Question: My RPG code:
import pygame, sys
from pygame.locals import *
pygame.init()
'''
pygame.mixer.init()
pygame.mixer.music.load("nq-rotmg.mp3")
pygame.mixer.music.play(-1)
FPS = 30
fpsClock = pygame.time.Clock()
pywindow = pygame.display.set_mode((500, 500))
pygame.display.set_caption('God of the Mad Realm')
WHITE = (255, 255, 255)
background = pygame.image.load("Background.jpg")
pywindow.blit(background, (0, 0))
pygame.display.flip()
rogueImg = pygame.image.load('Rogue.png')
roguex = 10
roguey = 10
pygame.key.set_repeat(10, 10)
while True:
for event in pygame.event.get():
if event.type==QUIT:
pygame.quit()
sys.exit()
keys_pressed = pygame.key.get_pressed()
if keys_pressed[K_LEFT]:
roguex -= 3
if keys_pressed[K_RIGHT]:
roguex += 3
if keys_pressed[K_UP]:
roguey -= 3
if keys_pressed[K_DOWN]:
roguey += 3
pywindow.blit(rogueImg, (roguex, roguey))
pygame.display.update()
fpsClock.tick(FPS)
'''
Screenshot of the problem:

It just gives me this interesting white pixelated background...
Thank you for all and any help!
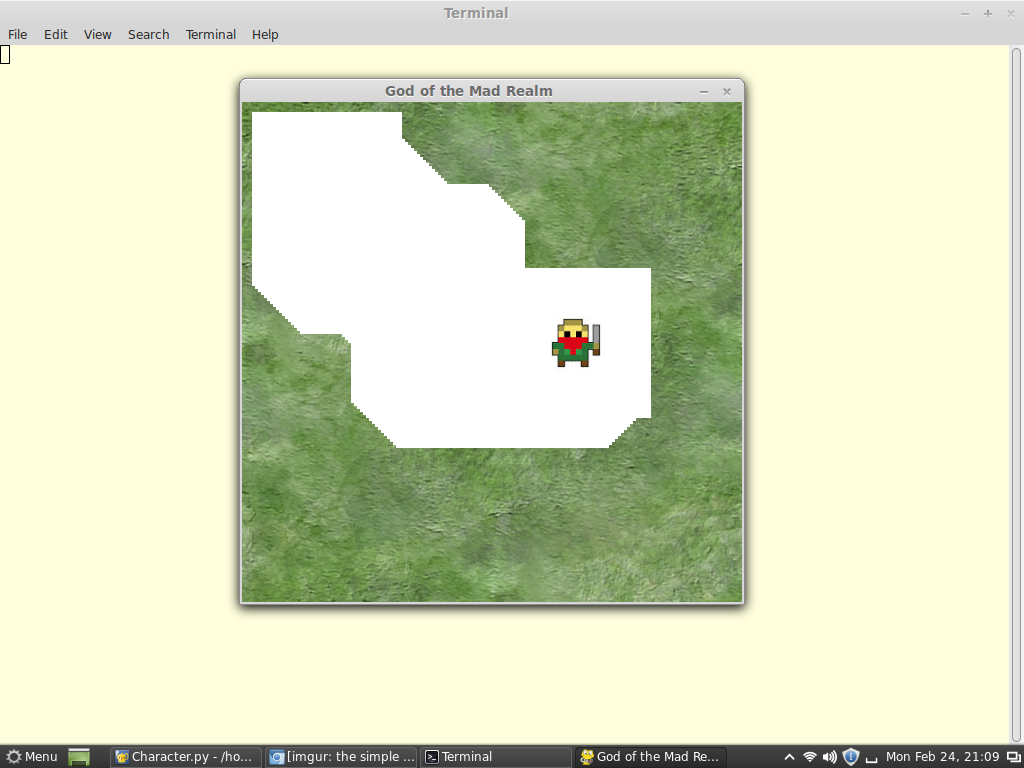
Answer: You can prevent the white parts of the image to be displayed by setting the image's colorkey:
'''
rogueImg = pygame.image.load('Rogue.png')
rogueImg.set_colorkey((255,255,255))#sets the colorkey to white
'''
By the way: For a long time I have had speed problems with pygame using big images.
So in general it is a good idea to convert an image before blitting it:
'''
background = pygame.image.load("Background.jpg")
background = background.convert()
'''
I hope my ideas will help you a bit.